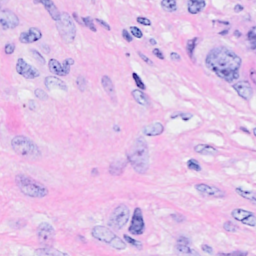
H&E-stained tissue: Breast